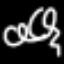
Label: squiggle